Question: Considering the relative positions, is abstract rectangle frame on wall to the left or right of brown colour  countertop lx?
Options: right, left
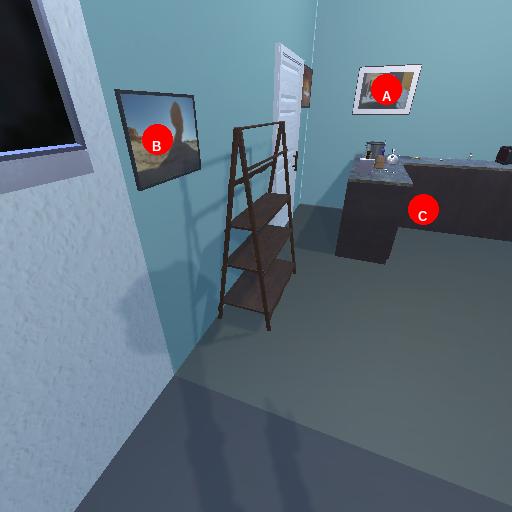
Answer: right